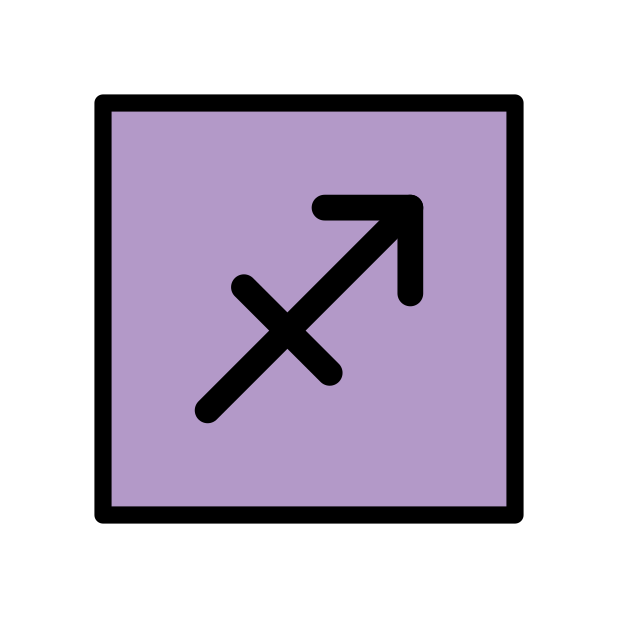
Sagittarius